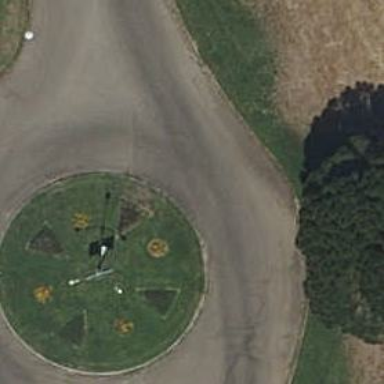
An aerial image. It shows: Asphalt road with roundabout junction designed for service vehicles.